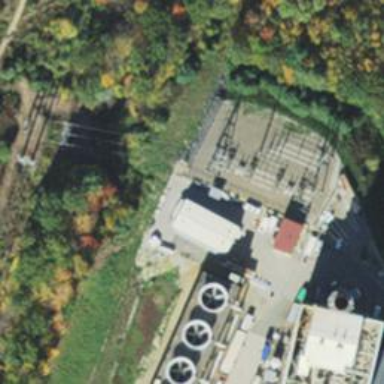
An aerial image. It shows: Generation substation.